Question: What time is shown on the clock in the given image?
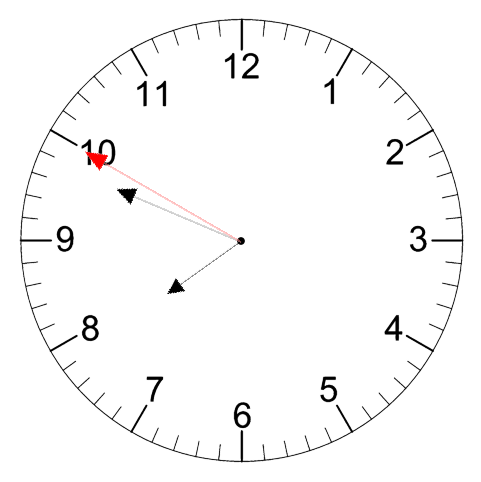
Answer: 07:48:50